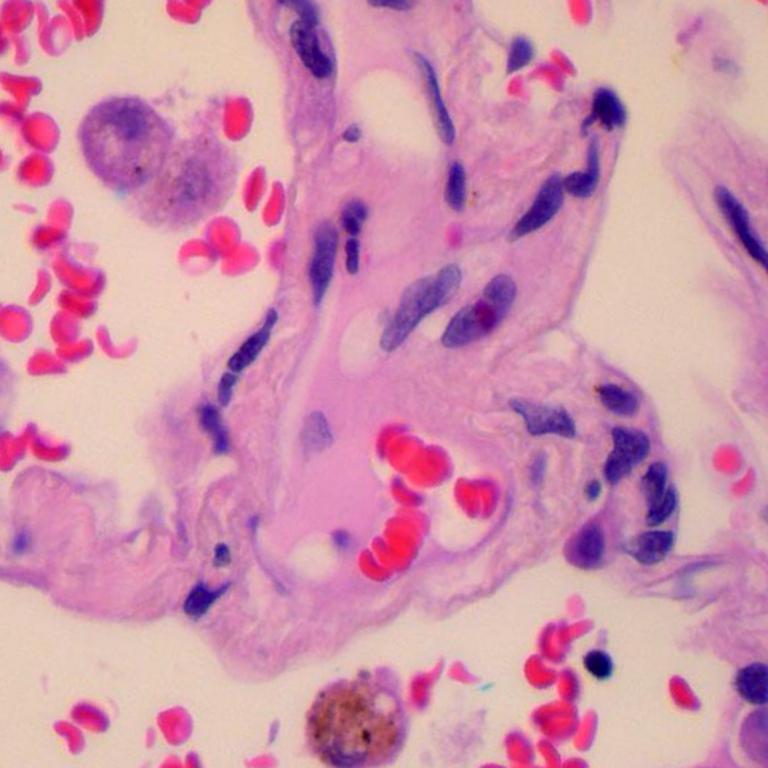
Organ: lung
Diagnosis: benign